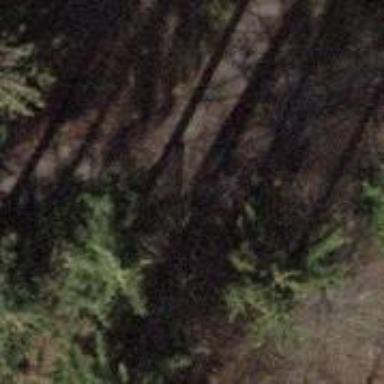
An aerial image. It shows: Brown bench.